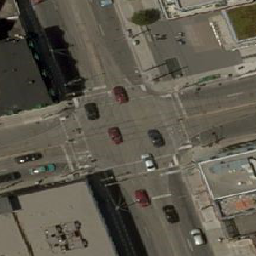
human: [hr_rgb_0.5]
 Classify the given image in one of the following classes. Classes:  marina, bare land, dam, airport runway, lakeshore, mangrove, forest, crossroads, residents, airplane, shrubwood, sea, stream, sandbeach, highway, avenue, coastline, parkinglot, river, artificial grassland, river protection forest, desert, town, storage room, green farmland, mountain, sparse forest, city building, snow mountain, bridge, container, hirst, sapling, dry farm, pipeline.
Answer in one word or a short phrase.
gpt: crossroads